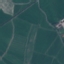
Land use / land cover: Pasture